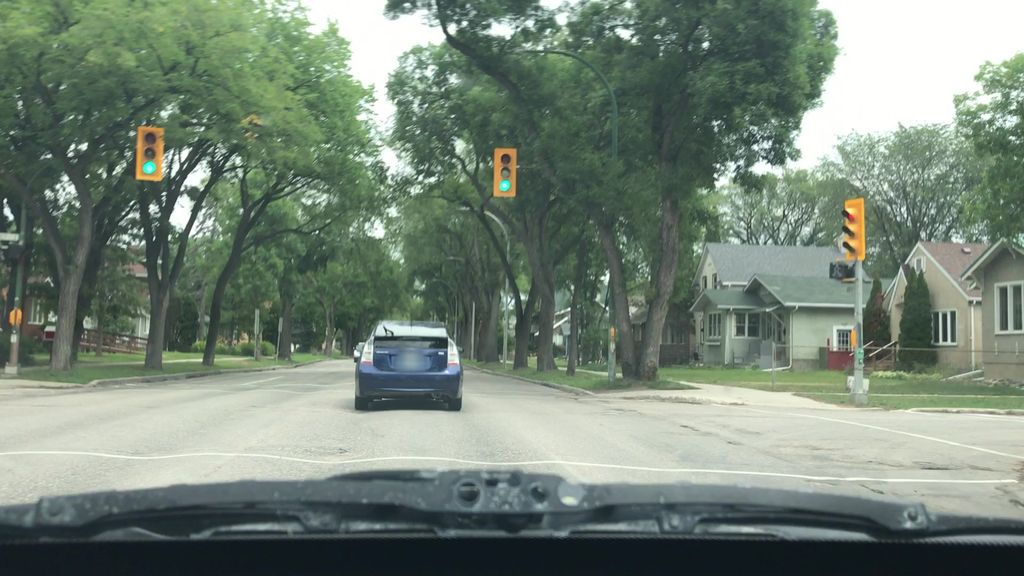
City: winnipeg